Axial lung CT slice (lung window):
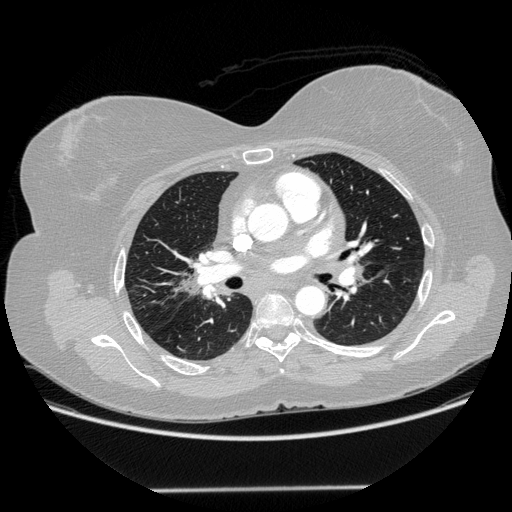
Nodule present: no